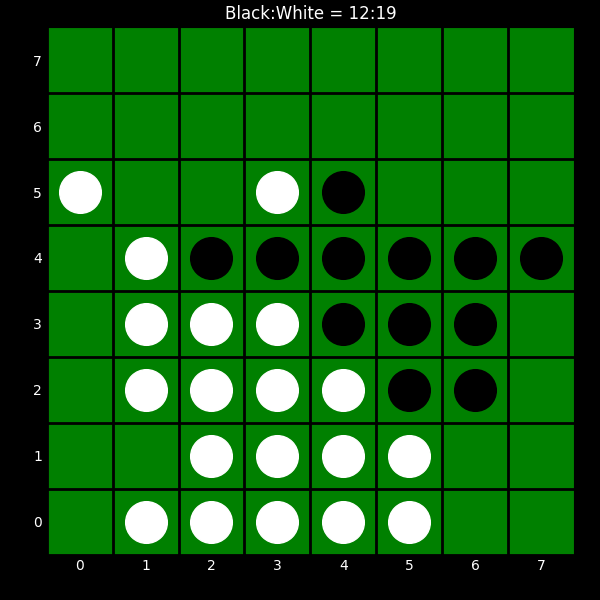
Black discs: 12
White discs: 19